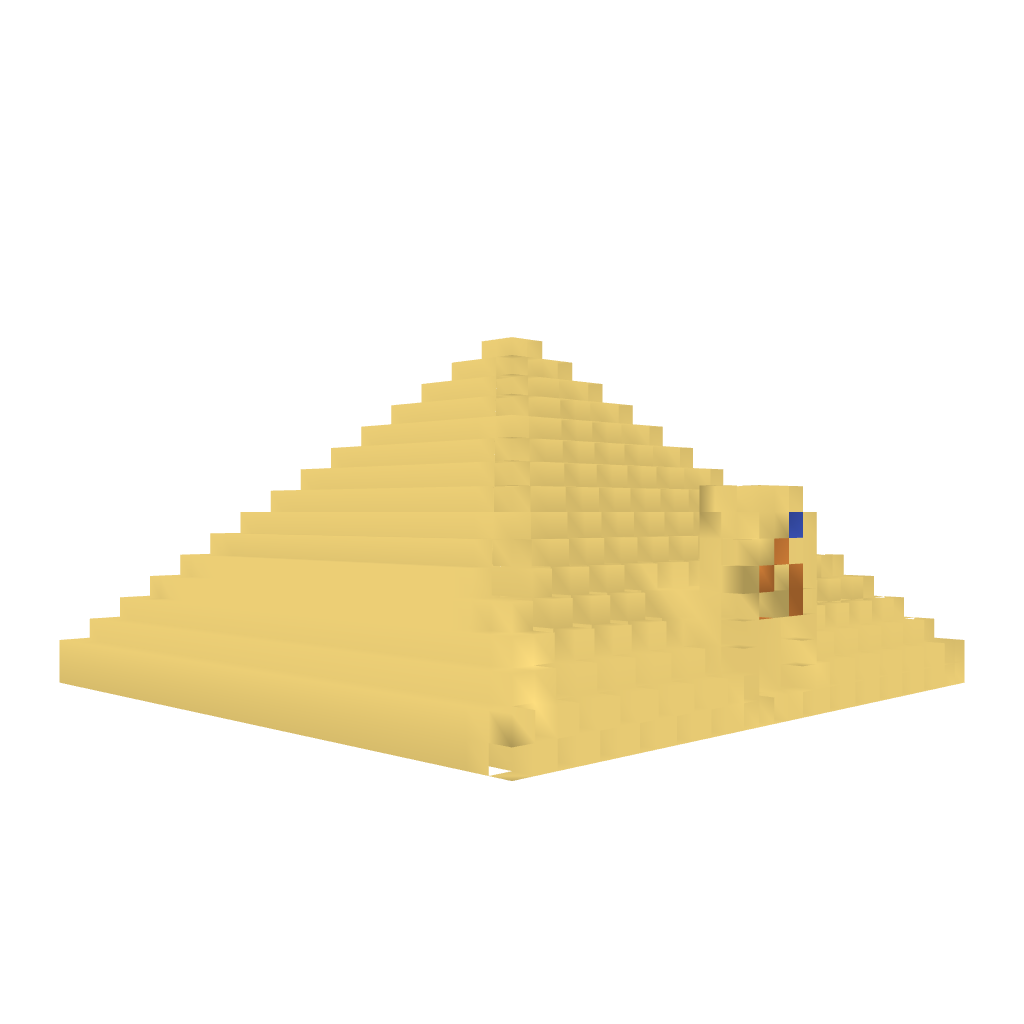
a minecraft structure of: Pyramid bad low quality